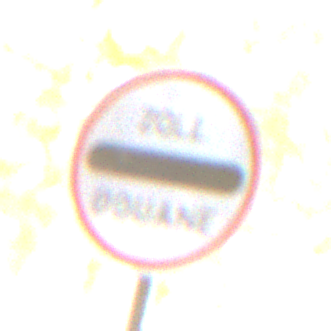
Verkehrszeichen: Zollstelle
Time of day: MorningAfternoon
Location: Outdoor (Suburban)
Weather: PartlyCloudy
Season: NotSpecified
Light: Natural